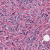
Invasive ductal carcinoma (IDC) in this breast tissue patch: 1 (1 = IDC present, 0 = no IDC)